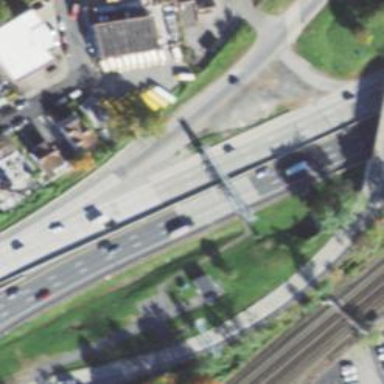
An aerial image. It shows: Toll gantry on the road.